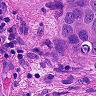
Metastatic tissue present: yes